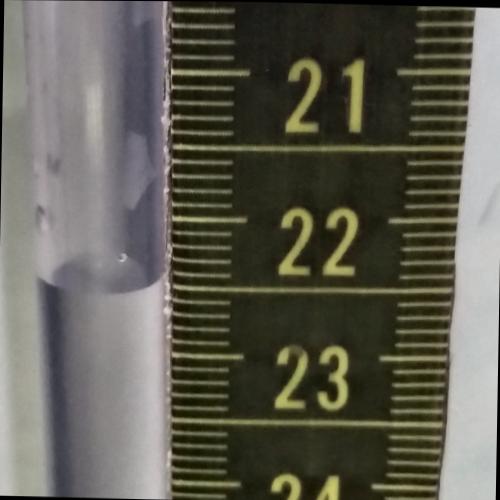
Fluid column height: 22.5 cm